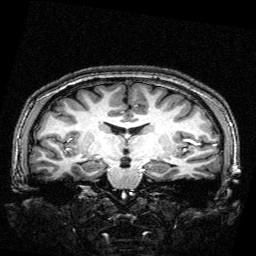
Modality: T1w
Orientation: sagittal
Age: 21
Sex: female